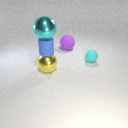
large yellow metal sphere to the left of small cyan rubber sphere